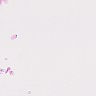
Metastatic tissue present: no